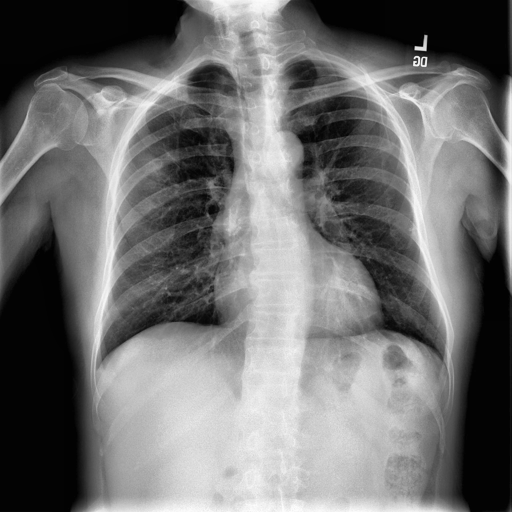
Finding: NORMAL